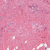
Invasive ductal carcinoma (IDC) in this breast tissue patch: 0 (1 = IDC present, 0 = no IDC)